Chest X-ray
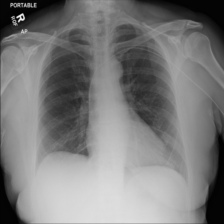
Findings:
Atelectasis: negative
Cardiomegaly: negative
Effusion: negative
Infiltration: negative
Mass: negative
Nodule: negative
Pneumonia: negative
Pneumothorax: negative
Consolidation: negative
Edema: negative
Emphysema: negative
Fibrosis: negative
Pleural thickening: negative
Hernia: negative